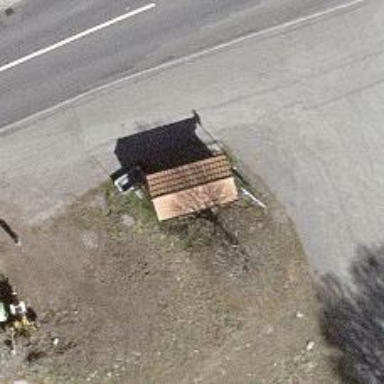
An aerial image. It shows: Bus stop with sheltered platform for public transport.